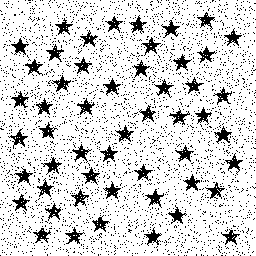
Squares: 0
Triangles: 0
Stars: 52
Total shapes: 52